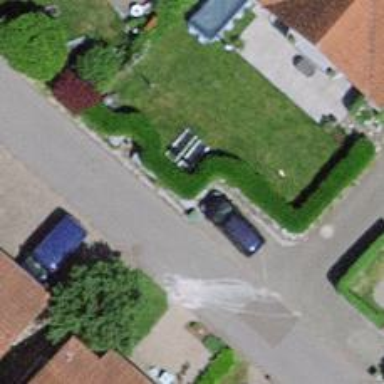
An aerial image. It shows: Hedge acting as barrier.